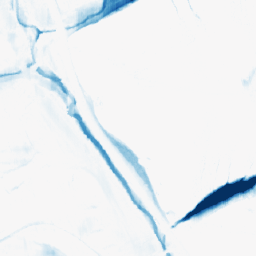
Category: morphological
Decomposition family: morphological_ellipse
Decomposition parameters: operation: closing
width: 30
height: 5
Upsampling method: nearest
Upsampling parameters: scale: 2
Upsampling scale: 2